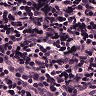
Metastatic tissue present: no